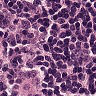
Metastatic tissue present: yes